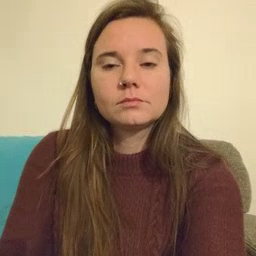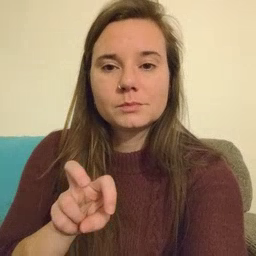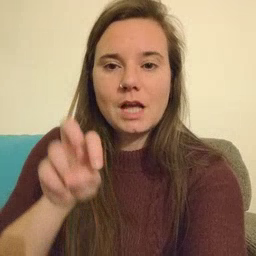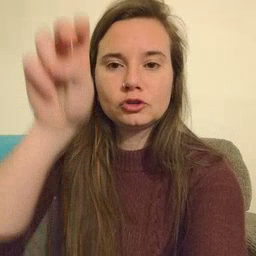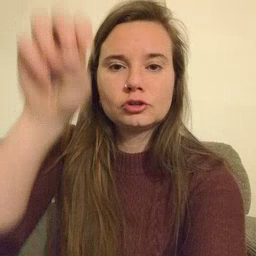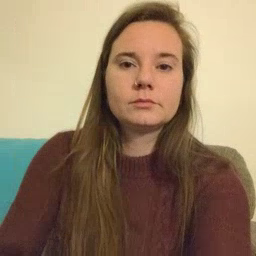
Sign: stairs